Question: I am creating a simple Java GUI with Swing and I have a white bar that appears under the title bar that I can't seem to figure out how to get rid of. I appreciate any help and tips as I have searched all over for anyone with a similar problem and have not been able to find anything. Thanks
Image of Java GUI:

'''
import javax.swing.*;
import java.awt.*;
public class ja {
public static void main(String[] args) {
JFrame f = new JFrame("jA");
JPanel p = new JPanel();
p.setLayout(new FlowLayout());
f.setSize(400, 600);
f.setLocationRelativeTo(null);
f.setDefaultCloseOperation(JFrame.EXIT_ON_CLOSE);
JLabel bg = new JLabel(new ImageIcon("brown.jpg"));
bg.setLayout(new FlowLayout());
p.add(bg);
JButton b1 = new JButton("b1");
JButton b2 = new JButton("b2");
JButton b3 = new JButton("b3");
bg.add(b1);
bg.add(b2);
bg.add(b3);
f.add(p);
f.setVisible(true);
}
}
'''
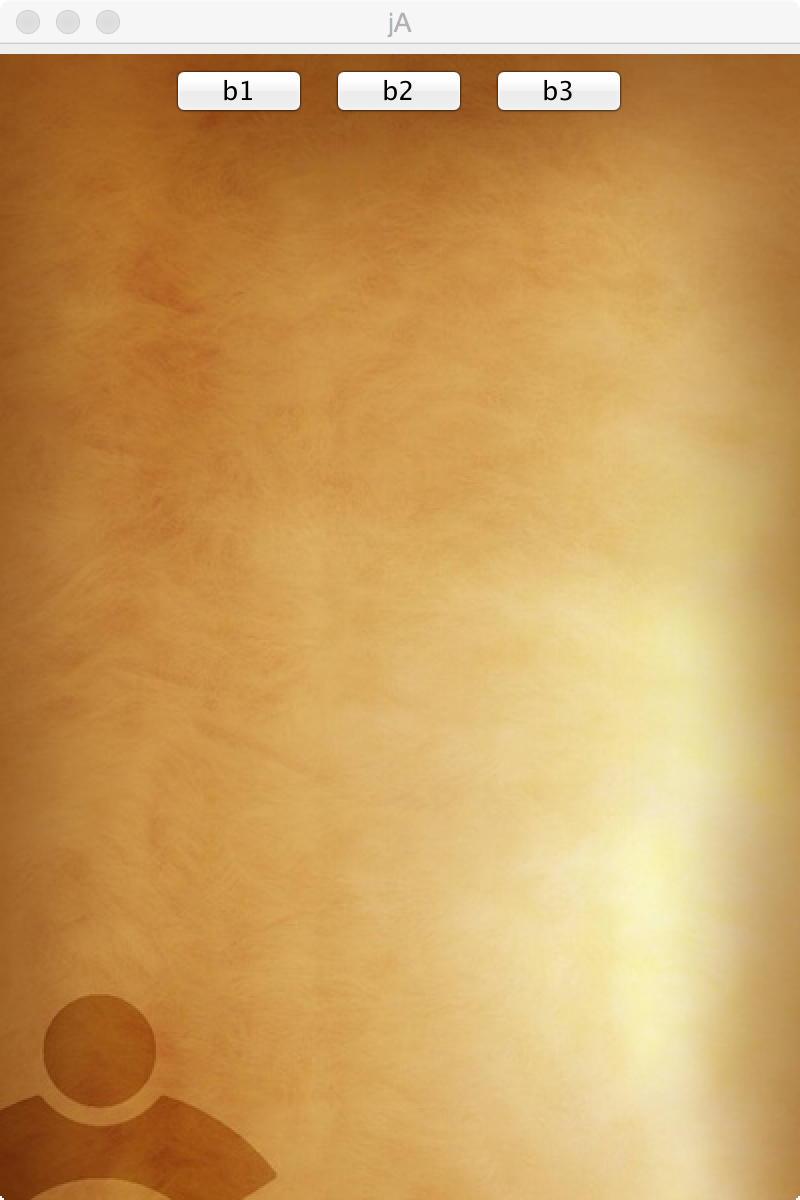
Answer: A FlowLayout uses a gap of 5 pixels between the border of the parent container and the child components.
You can either:
1. Use a FlowLayout, but set this gap to 0 pixels. Read the FlowLayout API to see the constructor parameters for this.
2. Use a BorderLayout on your panel.